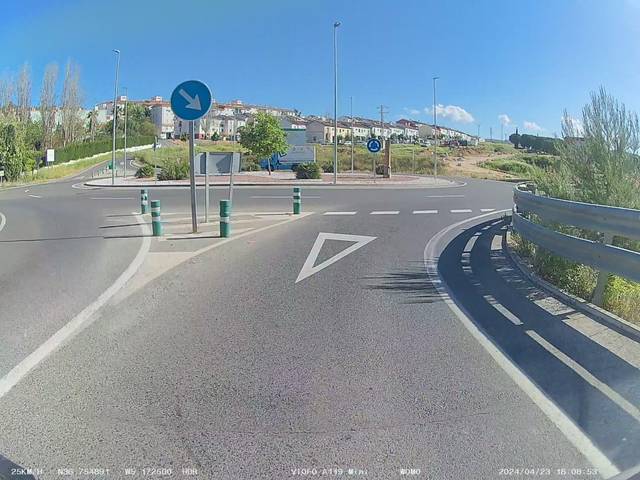
Region: Spain
Coordinates: 36.755, -5.173